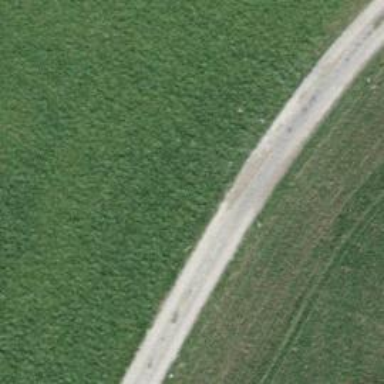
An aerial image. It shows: Ground track with grade3 quality.